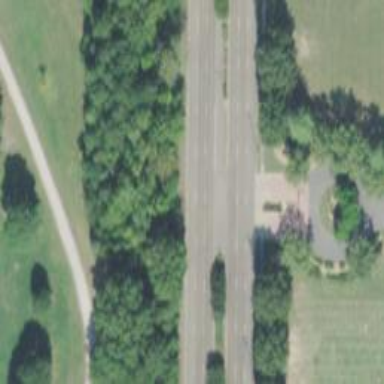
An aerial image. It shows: Secondary road with asphalt surface. It is dual carriageway.